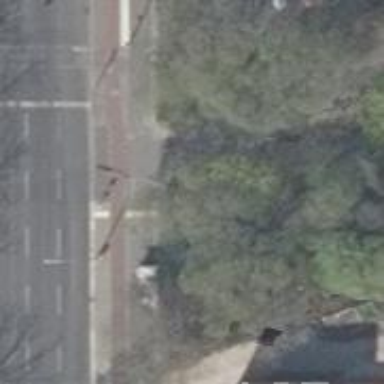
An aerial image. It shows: Cycleway for linking purposes.